Question: I'd like to think that I an intermediate when it comes to HTML and CSS but this is a huge problem I haven't been able to resolve.
I am building a website for a business and I can't seem to center the facebook social media plugin "like Box"
here is my html:
'''
<!doctype html>
<html xmlns:fb="http://ogp.me/ns/fb#">
<head>
<meta charset="UTF-8">
<link rel="stylesheet" type="text/css" href="../c9c.css">
<!-- TemplateBeginEditable name="doctitle" -->
<title>Cloud 9 CrossFit - Home</title>
<!-- TemplateEndEditable -->
<!-- TemplateBeginEditable name="head" -->
<!-- TemplateEndEditable -->
</head>
<body>
<div id="fb-root"></div>
<script>(function(d, s, id) {
var js, fjs = d.getElementsByTagName(s)[0];
if (d.getElementById(id)) return;
js = d.createElement(s); js.id = id;
js.src = "//connect.facebook.net/en_US/all.js#xfbml=1&appId=141894429309879";
fjs.parentNode.insertBefore(js, fjs);
}(document, 'script', 'facebook-jssdk'));</script>
<script type="text/javascript">
var _gaq = _gaq || [];
_gaq.push(['_setAccount', 'UA-40292409-1']);
_gaq.push(['_trackPageview']);
(function() {
var ga = document.createElement('script'); ga.type = 'text/javascript'; ga.async = true;
ga.src = ('https:' == document.location.protocol ? 'https://ssl' : 'http://www') + '.google-analytics.com/ga.js';
var s = document.getElementsByTagName('script')[0]; s.parentNode.insertBefore(ga, s);
})();
</script>
<nav>
<li><a href="../index.html">C9C</a></li>
<li><a href="../pages/about_us.html">About Us</a></li>
<li><a href="../pages/schedule.html">Schedule</a></li>
<li><a href="../pages/membership.html">Membership</a></li>
<li><a href="../pages/wod.html">WOD</a></li>
<li><a href="../pages/media.html">Media</a></li>
<li><a href="../pages/links.html">Links</a></li>
<li><a href="../pages/contactus.html">Contact</a></li>
</nav>
<!-- TemplateBeginEditable name="EditRegion1" -->
<div id="container">
<div id="img"><img src="../img/image place holder.jpg" alt="" name="imgmain" width="983" height="435" id="imgmain"></div>
<div class="fb-like-box" data-href="https://www.facebook.com/Cloud9CrossFit" data-width="973" data-height="510" data-show-faces="true" data-stream="true" data-header="false"></div>
<div class="quickboxes">
<div id="box1"><a href="http://www.crossfit.com" target="_blank"><img src="../img/Crossfit.png" width="960" id="img1" longdesc="http://www.navyreserve.navy.mil/Pages/default.aspx"></a></div>
<div id="box2"><a href="http://www.roguefitness.com" target="_blank"><img src="../img/Rogue logo" alt="rogue fitness" width="940" id="img2" ></a></div>
<div id="box3"><a href="https://www.facebook.com/Cloud9CrossFit" target="_blank"><img src="../img/facebook logo.png" alt="facebook" width="73" id="img3"></a></div>
</div>
</div>
<!-- TemplateEndEditable -->
<footer>footer stuff | sitemap | etc | ©️ 2013 Cloud 9 CrossFit</footer>
</body>
</html>
'''
The CSS:
'''
/* CSS Document */
body {
font: Calibri;
background-color: #EFEFEF;
width: 1120px;
height: auto;
margin: auto;
background-image:url(img/Name%20sideways.png);
background-position:0px 20px;
background-repeat:no-repeat;
background-attachment:fixed;
}
#fb-root {
display: none;
}
nav {
margin: 20px auto;
list-style: none;
font-family: "Lucida Sans Unicode", "Lucida Grande", Verdana, Arial, Helvetica, sans-serif;
font-weight:550;
letter-spacing: -0.5px;
font-size: 13px;
text-shadow: 0 -1px 3px ##E9E8E9;
width: 974px;
height: 30px;
-moz-border-radius: 4px;
-webkit-border-radius: 4px;
border-radius: 4px;
-moz-box-shadow: 0px 3px 3px #cecece;
-webkit-box-shadow: 0px 3px 3px #cecece;
box-shadow: 0 3px 4px #8b8b8b;
text-align: center;
-webkit-animation: showMenu 1s;
position: relative;
color: white;
}
nav li {
display: block;
float: left;
border-right: 1px solid #999;
border-left: 1px solid #E9E8E9;
width: 120px;
height: 30px;
border-bottom: 1px solid #D5D5D5;
border-top: 1px solid ##F5F5F5;
background-image: linear-gradient(bottom, #999999 23%, #CFCDCF 57%, #F5F5F5 89%);
background-image: -o-linear-gradient(bottom, #999999 23%, #CFCDCF 57%, #F5F5F5 89%);
background-image: -moz-linear-gradient(bottom, #999999 23%, #CFCDCF 57%, #F5F5F5 89%);
background-image: -webkit-linear-gradient(bottom, #999999 23%, #CFCDCF 57%, #F5F5F5 89%);
background-image: -ms-linear-gradient(bottom, #999999 23%, #CFCDCF 57%, #F5F5F5 89%);
background-image: -webkit-gradient(
linear,
left bottom,
left top,
color-stop(0.23, #999999),
color-stop(0.57, #CFCDCF),
color-stop(0.89, #F5F5F5)
);
background-color: #5f5f5f; /* Fallback */
margin:0 auto;
}
nav li:hover {
background-image: linear-gradient(bottom, #696869 23%, #8F8F8F 57%, #C7C7C7 89%);
background-image: -o-linear-gradient(bottom, #696869 23%, #8F8F8F 57%, #C7C7C7 89%);
background-image: -moz-linear-gradient(bottom, #696869 23%, #8F8F8F 57%, #C7C7C7 89%);
background-image: -webkit-linear-gradient(bottom, #696869 23%, #8F8F8F 57%, #C7C7C7 89%);
background-image: -ms-linear-gradient(bottom, #696869 23%, #8F8F8F 57%, #C7C7C7 89%);
background-image: -webkit-gradient(
linear,
left bottom,
left top,
color-stop(0.23, #696869),
color-stop(0.57, #8F8F8F),
color-stop(0.89, #C7C7C7)
);
background-color: #383838; /* Fallback */
-moz-box-shadow: inset 0 1px 2px 2px #666;
-webkit-box-shadow: inset 0 1px 2px 2px #666;
box-shadow: inset 0 1px 2px 2px #666;
}
nav li:active {
background-image: linear-gradient(bottom, #262626 23%, #525052 57%, #C7C7C7 89%);
background-image: -o-linear-gradient(bottom, #262626 23%, #525052 57%, #C7C7C7 89%);
background-image: -moz-linear-gradient(bottom, #262626 23%, #525052 57%, #C7C7C7 89%);
background-image: -webkit-linear-gradient(bottom, #262626 23%, #525052 57%, #C7C7C7 89%);
background-image: -ms-linear-gradient(bottom, #262626 23%, #525052 57%, #C7C7C7 89%);
background-image: -webkit-gradient(
linear,
left bottom,
left top,
color-stop(0.23, #262626),
color-stop(0.57, #525052),
color-stop(0.89, #C7C7C7)
);
background-color: #383838; /* Fallback */
-moz-box-shadow: inset 0px 0px 5px 5px #31304A;
-webkit-box-shadow: inset 0px 0px 5px 5px #31304A;
box-shadow: inset 0 0 5px 5px #31304A;
}
nav li a {
color: black;
text-decoration: none;
text-align: center;
display: block;
line-height: 30px;
outline: none;
}
nav li:first-child {
-moz-border-radius: 4px 0 0 4px;
-webkit-border-radius: 4px 0 0 4px;
border-radius: 4px 0 0 4px;
border-left: none;
}
nav li:first-child a img {
vertical-align: middle;
margin-top: -2px;
}
nav li:last-child {
-moz-border-radius: 0 4px 4px 0;
-webkit-border-radius: 0 4px 4px 0;
border-radius: 0 4px 4px 0;
border-right: none;
}
/* Fade in animation (Webkit only) */
@-webkit-keyframes showMenu {
from {
opacity: 0;
top:-20px;
}
to {
opacity: 1;
}
#container {
width: 980px;
height:auto;
margin:auto;
}
#img {
width: 980px;
margin: 0 auto;
}
#imgmain {
display: block;
border-radius: 8px;
opacity: 0.8;
-moz-box-shadow: 0px 0px 10px #999;
-webkit-box-shadow: 0px 0px 10px #999;
box-shadow: 0px 0px 10px #999;
}
.fb-like-box {
display: block;
width: 980px;
height: auto;
text-align: center;
margin: 15px auto;
}
.quickboxes {
width: 974px;
margin: 0 auto;
}
#box1, #box2, #box3 {
width: 33%;
display: inline-block;
overflow: hidden;
margin: 15px auto;
text-align: center;
}
#img1, #img2 {
width: 60%;
margin: 5px auto;
}
footer {
height:18px;
width: 974px;
margin: 5px auto;
padding: 5px 0px;
text-align: center;
border-top: thin #999 solid;
border-bottom: thin #999 solid;
}
'''
The problem is that while the image and link boxes are centered, the Facebook like box will not center.
I don't want to absolute position because if the user changes the window size it get's distorted. I know this is a margin issue. But I'm not sure why.
This is simple CSS stuff so why does it fail to work properly?

I was able to fix it by adding
'''
padding-left: 70px;
'''
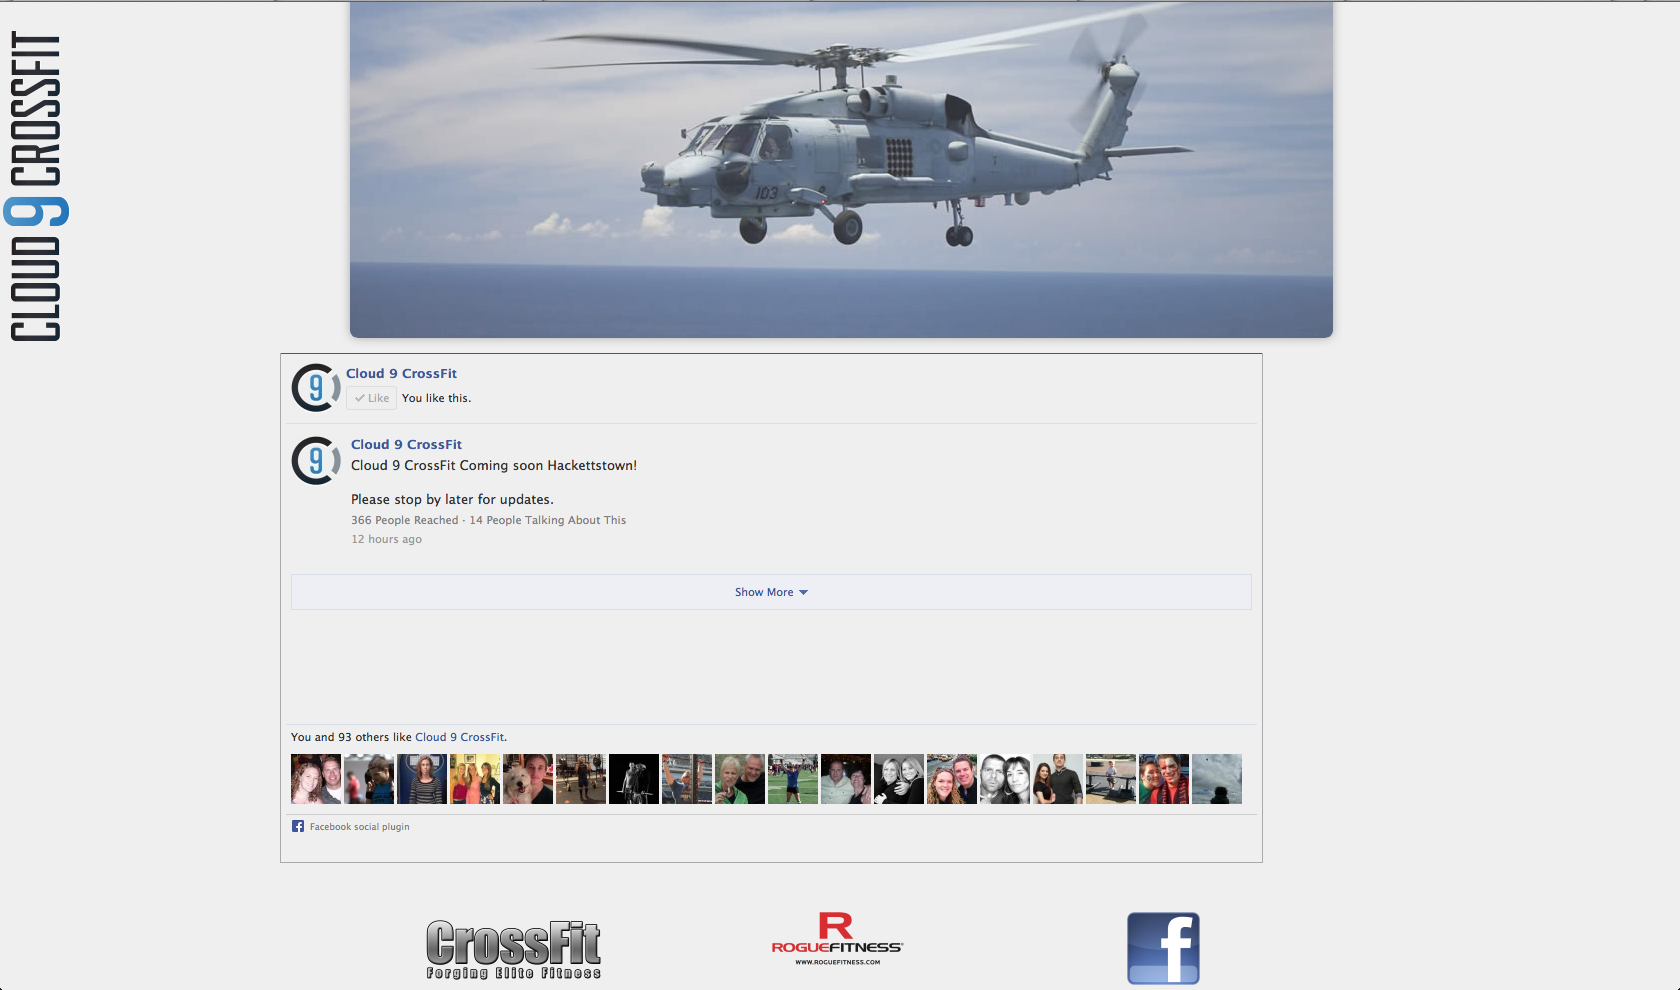
Answer: Hi a slight modification of Stefan's answer did the trick for me:
'''
div.fb-like {
width: 100% !important;
position: relative;
text-align:center !important;
}
<div class="fb-like disp_fb_like" data-send="false" data-layout="box_count" data-width="90" data-show-faces="false" data-action="recommend"></div>
'''